Question: Here is an example image of the layout I'm wanting:

The items will all have the same width, but the height is variable.
I want it to wrap horizontally but scroll vertically. I am fine with it either wrapping when it hits the edge of the panel, or constrained to like 3-4 columns.
I've been googling this a ton and tried various types of item panels ('VariableSizedWrapGrid', 'WrapPanel', 'VariableSizedGrid', etc) but can't get anything to actually match that sort of layout. The closest I've gotten is the UWP Community toolkit's WrapGrid, but that still sets the row's height based on the tallest item, so the smaller ones have a bunch of empty space below them.
I feel like I'm missing something obvious, because I've seen this layout in other UWP apps, and its a fairly common pattern in html, but I just can't figure it out.
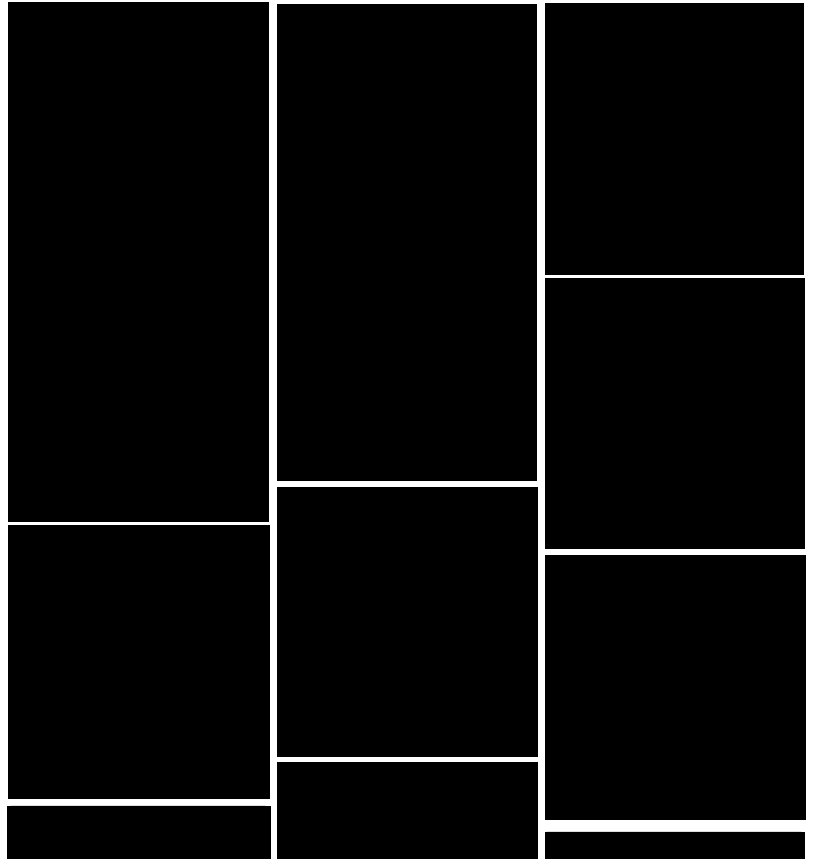
Answer: The UWP Community Toolkit now has a <URL>